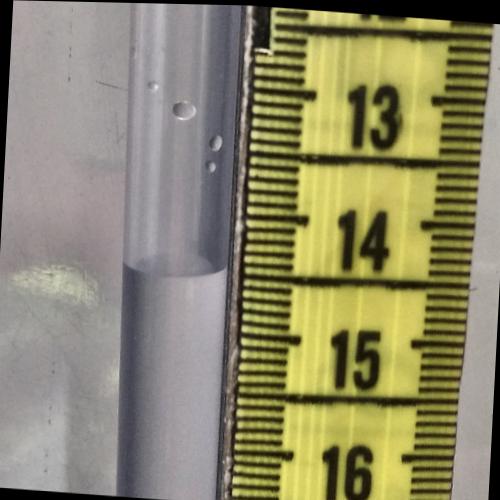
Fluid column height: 14.5 cm